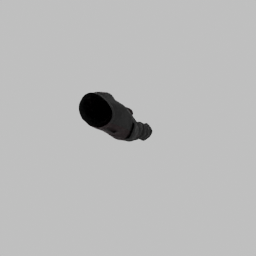
Label: people